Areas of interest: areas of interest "Tianjin Ruijing Golf Practice Range"
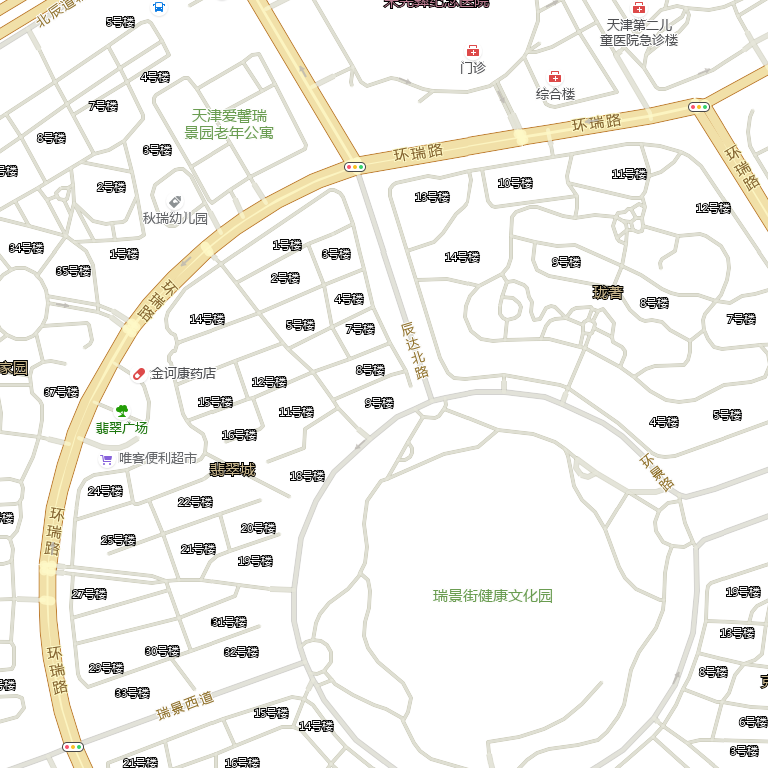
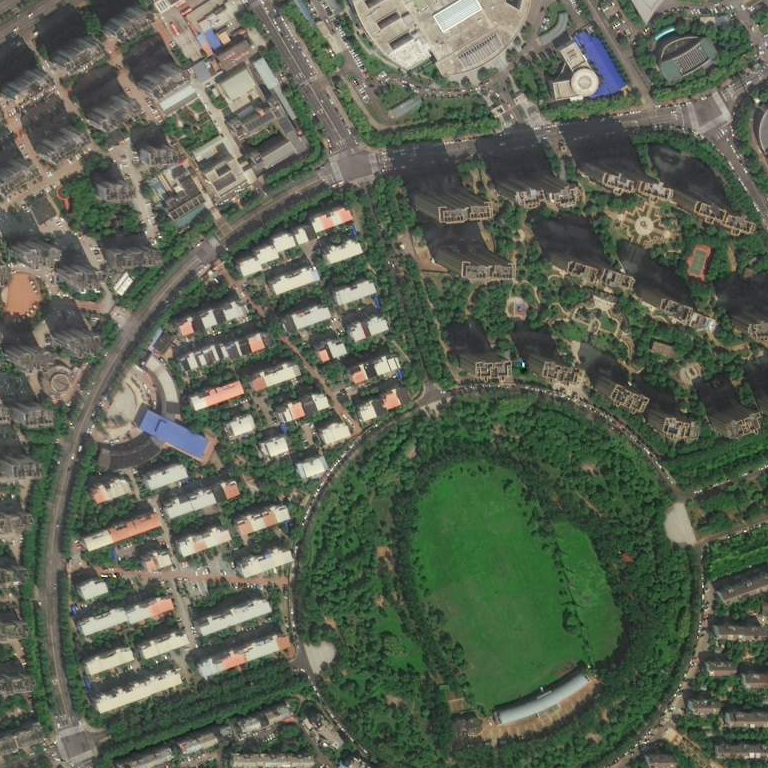